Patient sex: M
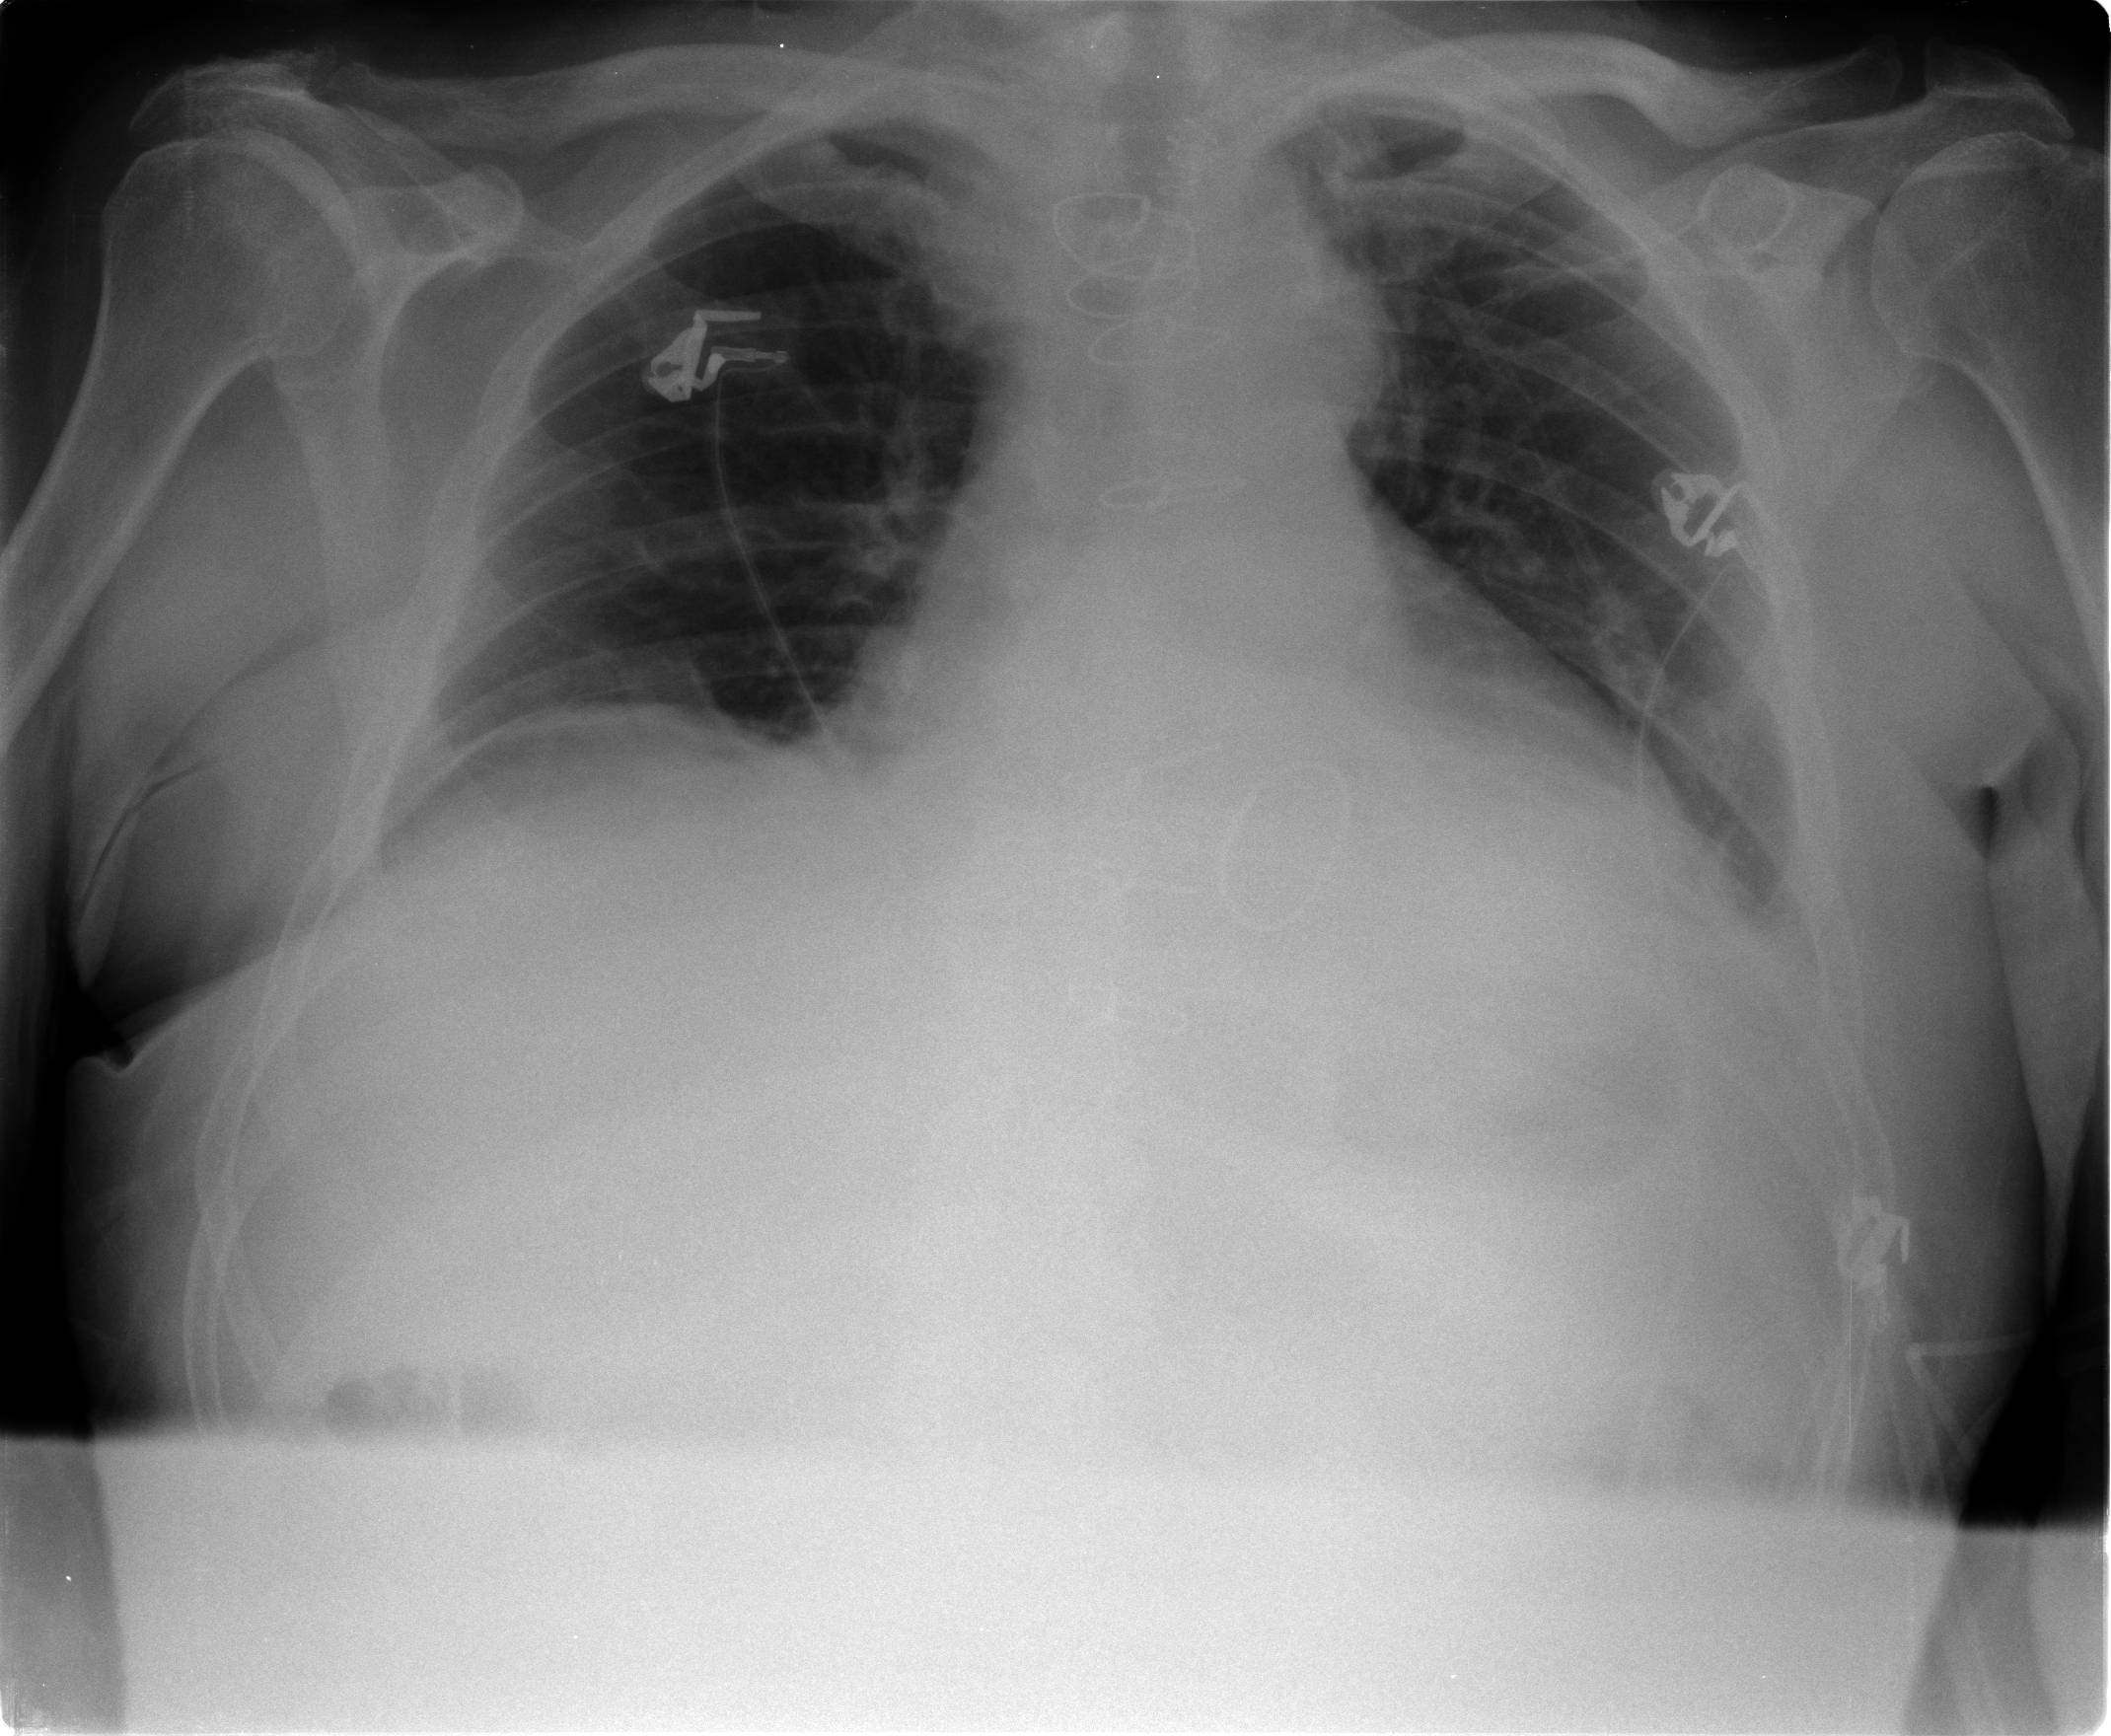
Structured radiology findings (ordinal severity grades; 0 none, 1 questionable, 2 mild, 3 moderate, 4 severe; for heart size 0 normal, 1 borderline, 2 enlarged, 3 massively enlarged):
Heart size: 2
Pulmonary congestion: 2
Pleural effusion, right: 0
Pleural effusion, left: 2
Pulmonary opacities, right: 0
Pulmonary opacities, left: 0
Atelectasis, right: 2
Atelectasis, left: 2